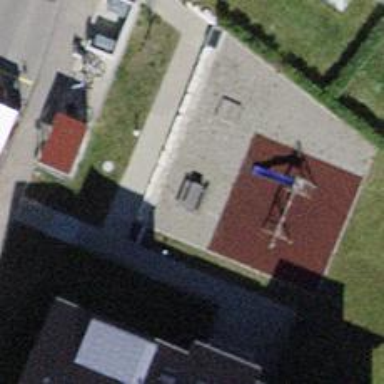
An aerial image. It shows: Picnic table located in leisure land area.